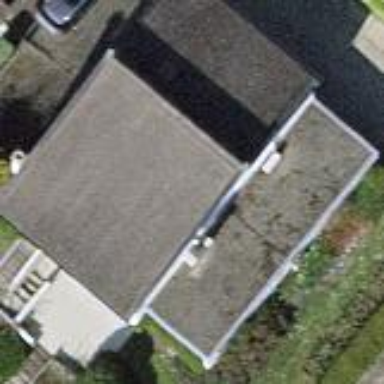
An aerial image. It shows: Simple house.